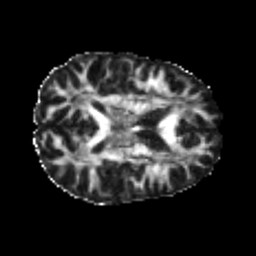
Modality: FA
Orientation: axial
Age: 20
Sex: female
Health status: healthy
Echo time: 0.074 s